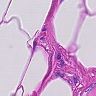
Metastatic tissue present: no